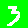
Digit: 3